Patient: sex M, age 48
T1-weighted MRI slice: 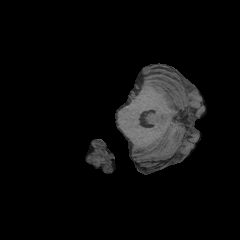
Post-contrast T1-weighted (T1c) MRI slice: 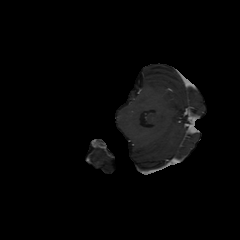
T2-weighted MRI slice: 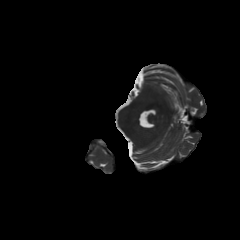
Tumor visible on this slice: no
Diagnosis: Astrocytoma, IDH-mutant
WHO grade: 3